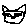
Label: cat